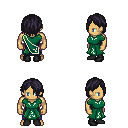
a pixel art fantasy rpg character, male body template, human, tanned skin, sash dress, magenta pants, raven bangs hairstyle, black shoes, four views (front, back, left, right), 2x2 character sprite sheet, small pixel art, hard edges, no anti-aliasing